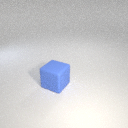
large blue rubber cube